Question: I was recently making a very simple application that just printed matrix-effect out to the console. So I made it in a very easy to use function 'void drawLine(int startX, int startY, int lineLength,int speed);'. The problem now is that it only prints one line at a time. Of course I need to make this application multi-threaded, but I found myself struggling because I've never done this in C++, only in C# and in C# it is very easy to do compared to C++.
I did some research and tried to create 3 threads with 'CreateThread' and then launching them with 'WaitForMultipleObjects'. But output is very weird and doesn't seem correct. And it also leads me to next problem even if this would work correctly. Imagine that I want to launch 15+ lines on my console, does that mean that I need to create 15 different threads?
Note that this is not something important, it's just something I just created because I was bored and also because I want to learn threading with C++. I can, of course use boost libraries, but I want to create example for myself w/o using it.
Here is a screenshot with 1 thread only just to make it more clear:

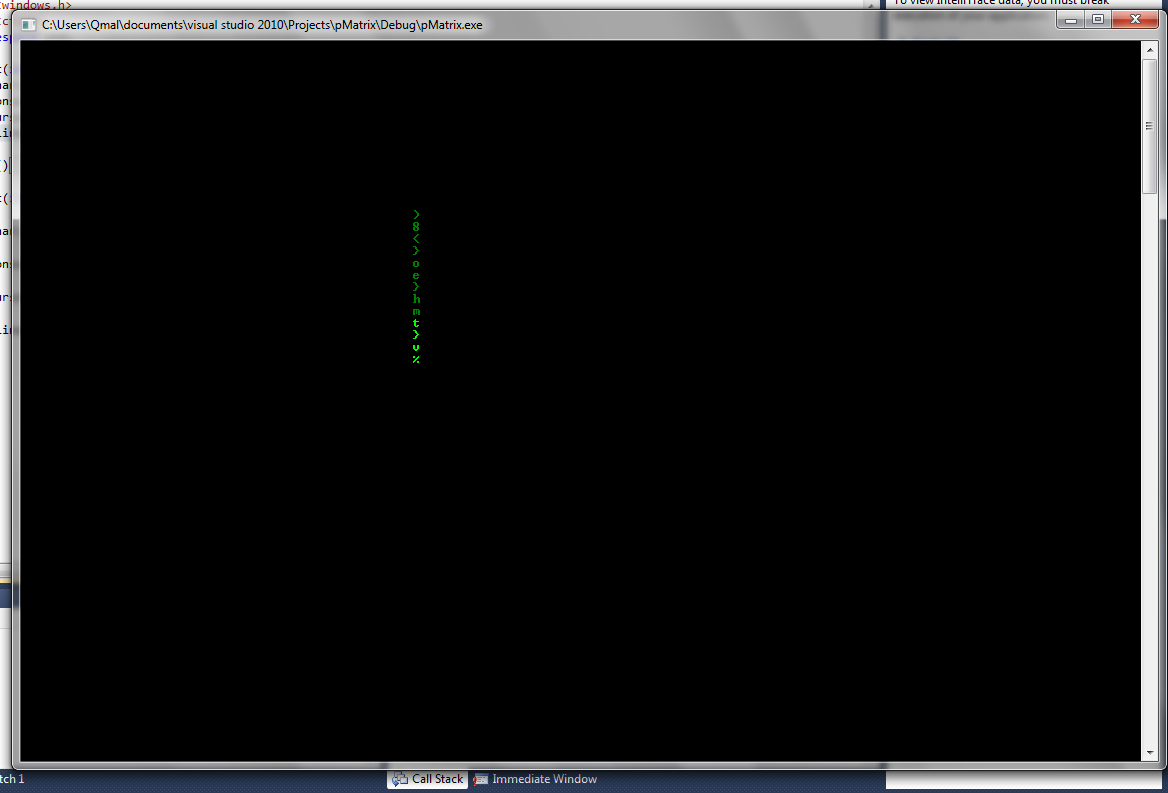
Answer: This problem has nothing to do with threading- or rather, this problem absolutely doesn't require threading. A simple object-orientated design should easily allow you to draw multiple lines in a frame- how do you think single-threaded games draw thousands or more of vertices in a frame?
More importantly, only recent (Windows Vista or later) renderers for Windows allow multi-threaded rendering- that is, Direct2D/Direct3D11. Other renderers like D3D9 hold internal locks that prevent multi-threaded rendering because their run-times and the graphics drivers can't handle it.
If you have a concurrency-safe renderer like Direct2D, then it should be relatively trivial to render from multiple threads- and you shouldn't be using the native Windows threading API. I see that you're using Visual Studio 2010- use the Concurrency runtime. The WinAPI only provides threading primitives- using them directly would be akin to writing in assembler. At least use 'boost::thread'. Threading is not really about implementation, it's about good design, and design is irrelevant of what library you use to implement it.
Edit: Wait a minute, you're using the ? That's not thread-safe at all. That's insanity. The console exists for the most basic I/O ever, not for this. What's most likely is that C# just synchronizes it for you and C++ doesn't.